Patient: sex M, age 42
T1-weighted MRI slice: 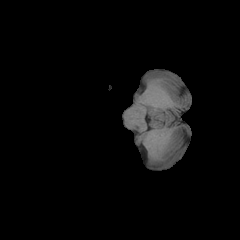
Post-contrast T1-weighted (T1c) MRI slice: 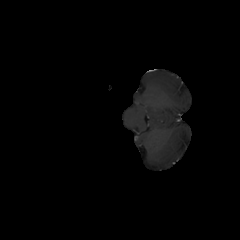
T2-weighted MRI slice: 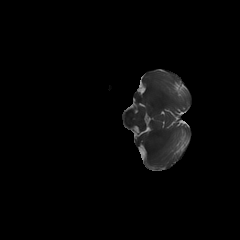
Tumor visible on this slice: no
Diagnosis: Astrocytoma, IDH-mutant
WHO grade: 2